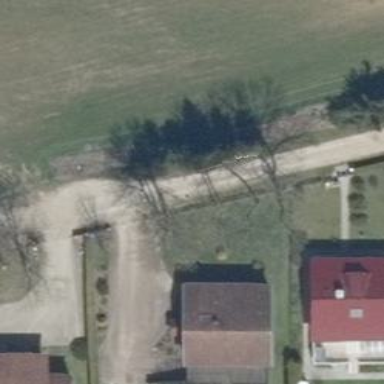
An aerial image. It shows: Residential road with compacted surface.